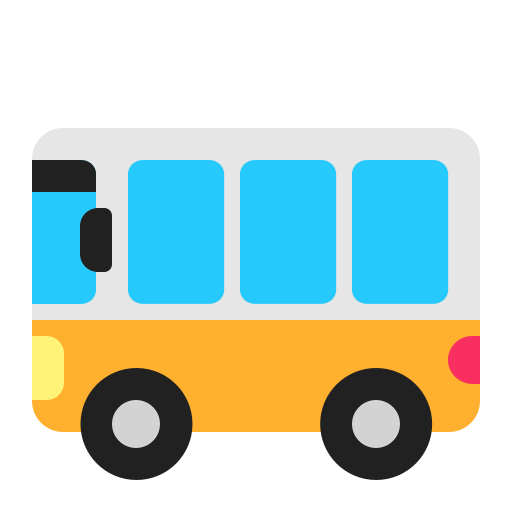
bus flat